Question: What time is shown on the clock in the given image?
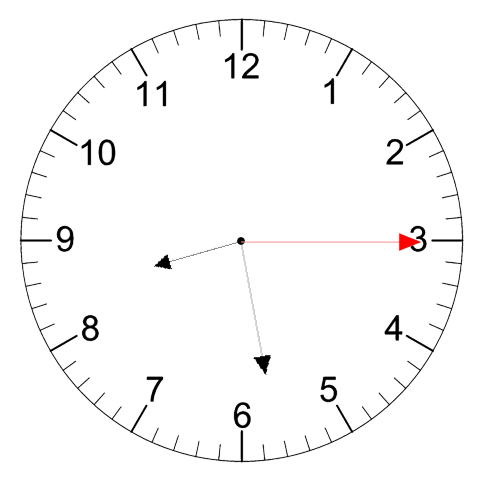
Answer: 08:28:15